Field crop: maize
Growth stage: 2
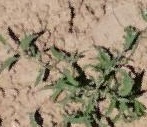
Species: atriplex